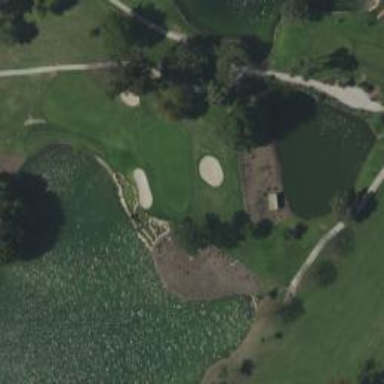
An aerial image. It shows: View of golf hole.